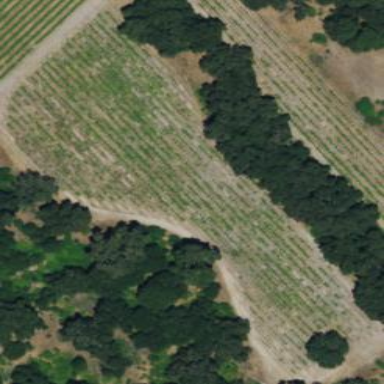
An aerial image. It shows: Vineyard where grapes are grown.